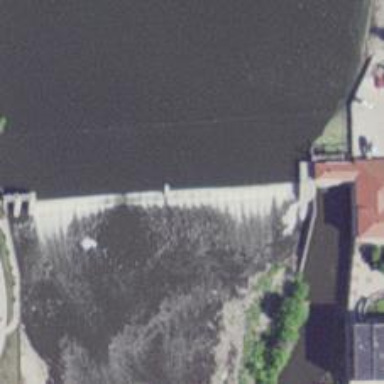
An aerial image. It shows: Weir in waterway.